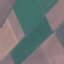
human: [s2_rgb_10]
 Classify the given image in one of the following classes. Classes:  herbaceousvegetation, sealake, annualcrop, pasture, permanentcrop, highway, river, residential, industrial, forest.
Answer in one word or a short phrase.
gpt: AnnualCrop